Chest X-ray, PA view. Patient: 8 years old, sex M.
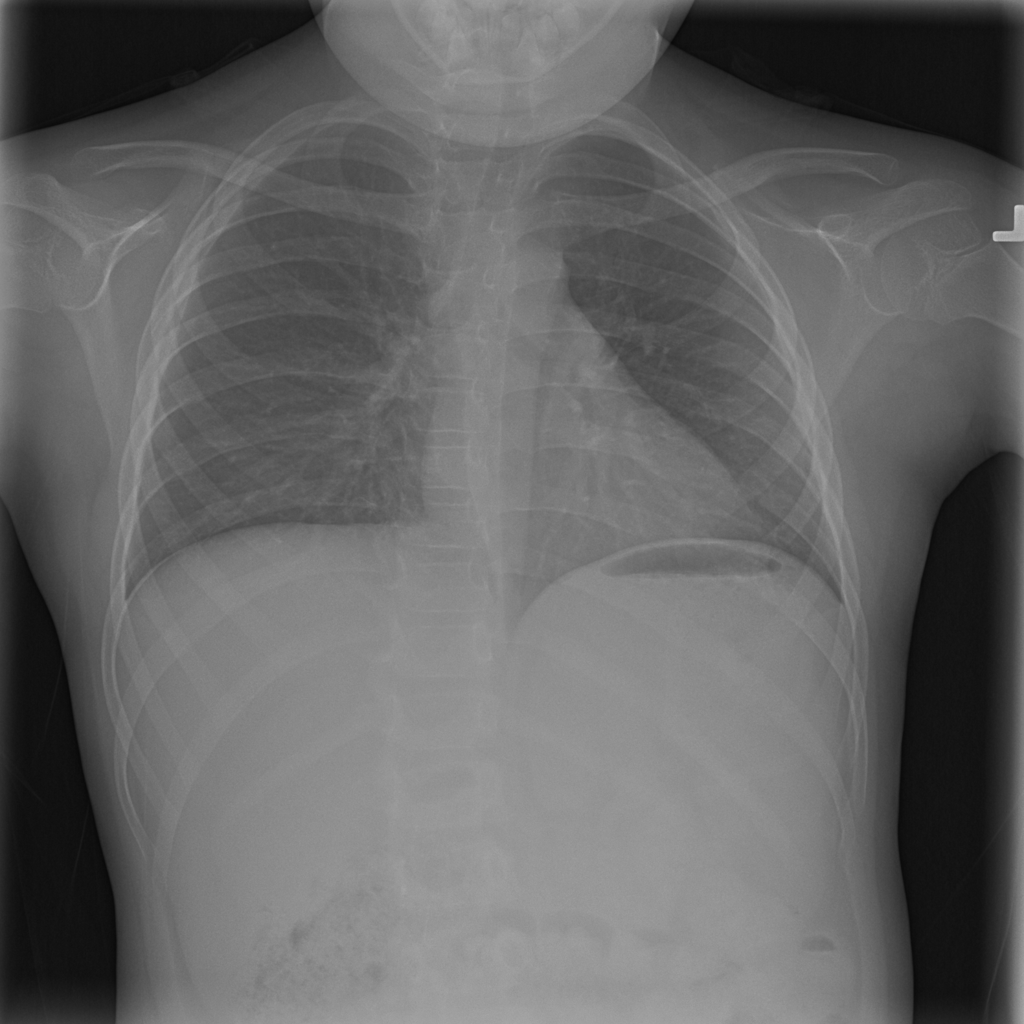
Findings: No Finding